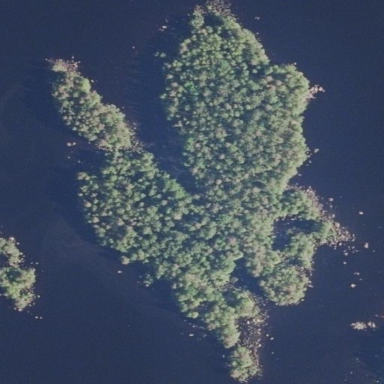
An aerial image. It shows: Islet.